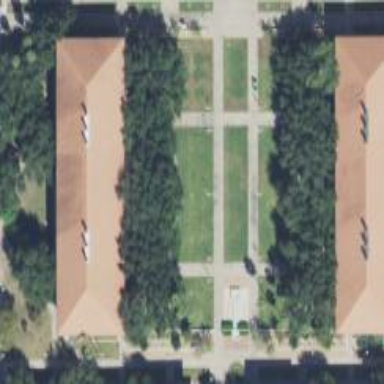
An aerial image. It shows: University.